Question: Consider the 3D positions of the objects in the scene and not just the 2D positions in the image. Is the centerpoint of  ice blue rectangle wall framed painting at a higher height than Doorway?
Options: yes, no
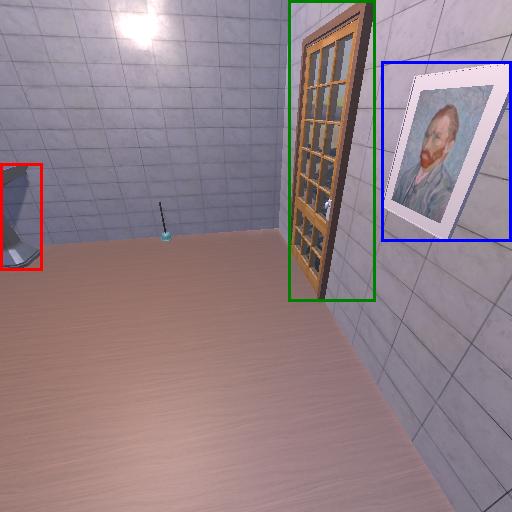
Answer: yes